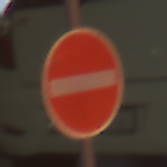
Verkehrszeichen: VerbotDerEinfahrt
Umgebung: Indoor, Special
Tageszeit: NotSpecified
Wetter: NotSpecified
Licht: Artificial
Jahreszeit: NotSpecified
Kontrast: HighContrast